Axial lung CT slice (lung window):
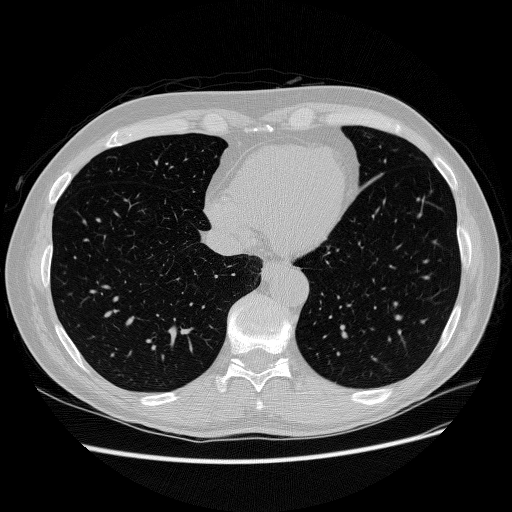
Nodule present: no